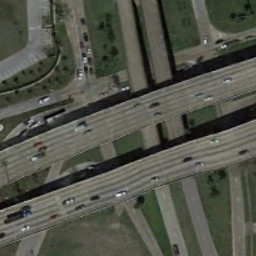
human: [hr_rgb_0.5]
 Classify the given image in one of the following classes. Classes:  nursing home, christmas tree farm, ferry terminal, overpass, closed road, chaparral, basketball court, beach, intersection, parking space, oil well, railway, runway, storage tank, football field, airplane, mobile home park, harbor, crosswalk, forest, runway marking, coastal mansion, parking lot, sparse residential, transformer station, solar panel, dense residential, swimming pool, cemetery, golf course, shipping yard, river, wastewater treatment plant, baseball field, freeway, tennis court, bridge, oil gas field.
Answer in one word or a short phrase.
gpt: overpass